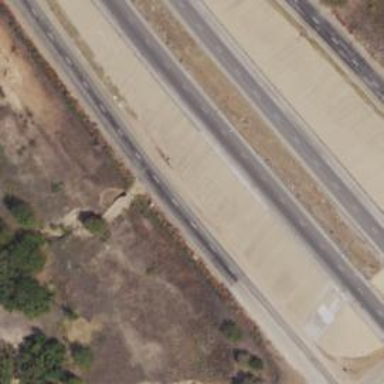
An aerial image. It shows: Secondary road with frontage road alongside.